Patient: sex M, age 53
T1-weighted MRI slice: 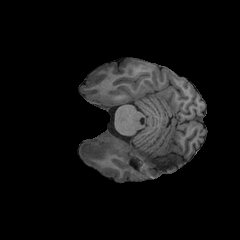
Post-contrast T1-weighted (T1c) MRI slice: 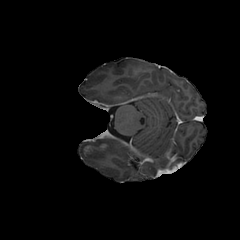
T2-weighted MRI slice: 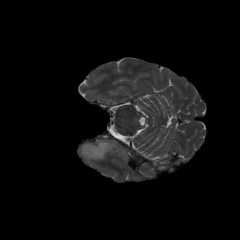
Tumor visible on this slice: yes
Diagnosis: Astrocytoma, IDH-mutant
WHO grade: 4